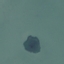
Land use / land cover class: SeaLake